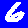
Digit: 6